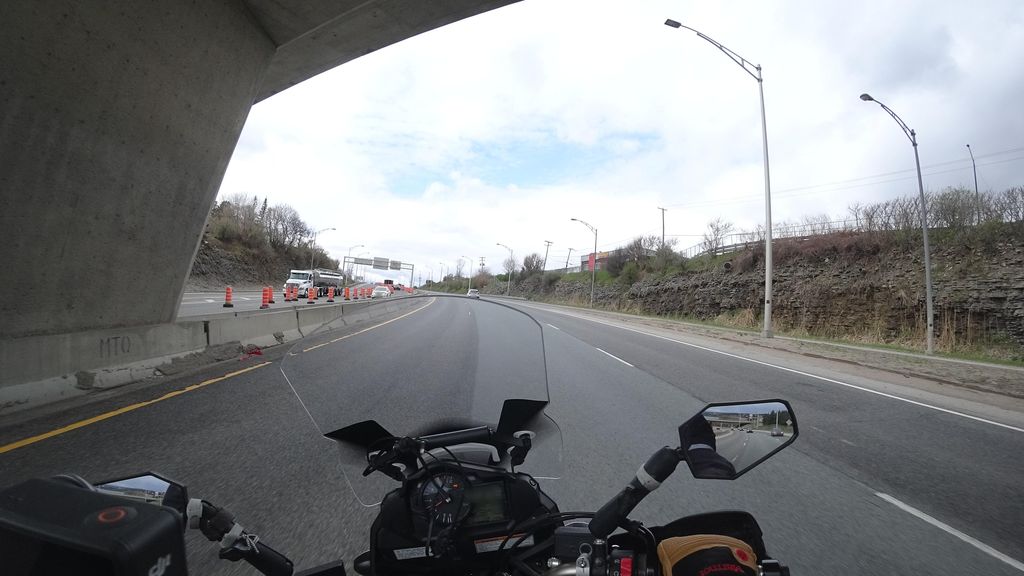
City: quebec_city